Interaction volume radius: 5 \u00c5
Interaction volume height: 30 \u00c5
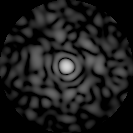
Disorder parameter: 0.8642